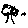
Label: tree